Question: I have uploaded my first Django Application called (Its a work in progress) using 'mod_wsgi' with 'Apache' on an 'Ubuntu' VM but I don't know what the URL of it should be. My VM has been made public through a proxyPass at <URL>.
When working on my application locally I simply go to 'http://127.0.0.1:8000/surveythree/' Based on my urls.py (below) I thought that I would simply have to go to <URL> to see my Survey application online. However I cant seem to find it...
My question: Or have I missed some other step in the process?
The project has been uploaded, I have restarted the server, I have set it running with 'python manage.py runserver'
Some of the urls I have tried
- <URL>
Below is my setup and what I have tried so far.
NOTE: I have a Bias_Experiment Django Project created in Pydev. It has three applications contained within an src folder.
- - -
from bias_experiment/src/bias_experiment/urls.py
'''
urlpatterns = patterns('',
url(r'^polls/', include('polls.urls', namespace="polls")),
url(r'^admin/', include(admin.site.urls)),
url(r'^surveythree/$', SurveyWizard.as_view([SurveyForm1, SurveyForm2, SurveyForm3, SurveyForm4, SurveyForm5])),
)
'''
located at /etc/apache2/sites-available/bias_experiment
'''
<VirtualHost *:80>
ServerAdmin myemail@gmail.com
ServerName phaedrus.scss.tcd.ie/bias_experiment
ServerAlias phaedrus.scss.tcd.ie
WSGIScriptAlias /bias_experiment /var/www/bias_experiment/src/bias_experiment/index.wsgi
Alias /static/ /var/www/bias_experiment/src/bias_experiment/static/
<Location "/static/">
Options -Indexes
</Location >
</VirtualHost >
'''
located at /var/www/bias_experiment/src/bias_experiment/index.wsgi
'''
import os
import sys
import site
# This is to add the src folder
sys.path.append('/var/www/bias_experiment/src/bias_experiment')
os.environ['DJANGO_SETTINGS_MODULE'] = 'bias_experiment.settings'
# Activate your virtual env
activate_env=os.path.expanduser("/var/www/bias_experiment/bin/activate_this.py")
execfile(activate_env, dict(__file__=activate_env))
import django.core.handlers.wsgi
application = django.core.handlers.wsgi.WSGIHandler()
'''

I had a <URL> which had multiple issues pointed out to me which I have since fixed so I am re-posting this here. I have been following several tutorials as details in that question.
Any help with this would be massively appreciated.
Thanks Deepend
EDIT: My Apache Error Log: 'tail /var/log/apache2/error.log'
'''
(bias_experiment)spillab@kdeg-vm-18:/var/www/bias_experiment/src$ sudo su
root@kdeg-vm-18:/var/www/bias_experiment/src# tail /var/log/apache2/error.log
[Fri Jun 13 16:21:04 2014] [error] [client 134.226.38.233] File does not exist: /var/www/bias_experiment/surveythree, referer: https://stackoverflow.com/questions/24209181/what-should-be-the-url-of-my-django-application/24209864?noredirect=1
[Fri Jun 13 16:22:36 2014] [error] [client 134.226.38.233] PHP Notice: Use of undefined constant PHP_SELF - assumed 'PHP_SELF' in /var/www/bias_experiment/brendy.php on line 24, referer: http://phaedrus.scss.tcd.ie/bias_experiment/
[Fri Jun 13 16:22:36 2014] [error] [client 134.226.38.233] PHP Notice: Undefined index: brendy in /var/www/bias_experiment/brendy.php on line 27, referer: http://phaedrus.scss.tcd.ie/bias_experiment/
[Fri Jun 13 16:22:36 2014] [error] [client 134.226.38.233] PHP Notice: Use of undefined constant action - assumed 'action' in /var/www/bias_experiment/brendy.php on line 72, referer: http://phaedrus.scss.tcd.ie/bias_experiment/
[Fri Jun 13 16:22:36 2014] [error] [client 134.226.38.233] PHP Notice: Undefined index: action in /var/www/bias_experiment/brendy.php on line 72, referer: http://phaedrus.scss.tcd.ie/bias_experiment/
[Fri Jun 13 16:22:36 2014] [error] [client 134.226.38.233] PHP Warning: include(footer.php): failed to open stream: No such file or directory in /var/www/bias_experiment/brendy.php on line 118, referer: http://phaedrus.scss.tcd.ie/bias_experiment/
[Fri Jun 13 16:22:36 2014] [error] [client 134.226.38.233] PHP Warning: include(): Failed opening 'footer.php' for inclusion (include_path='.:/usr/share/php:/usr/share/pear') in /var/www/bias_experiment/brendy.php on line 118, referer: http://phaedrus.scss.tcd.ie/bias_experiment/
[Fri Jun 13 16:22:37 2014] [error] [client 134.226.38.233] File does not exist: /var/www/bias_experiment/special.css, referer: http://phaedrus.scss.tcd.ie/bias_experiment/brendy.php
[Fri Jun 13 16:22:37 2014] [error] [client 134.226.38.233] File does not exist: /var/www/bias_experiment/images, referer: http://phaedrus.scss.tcd.ie/bias_experiment/brendy.php
[Fri Jun 13 16:22:37 2014] [error] [client 134.226.38.233] File does not exist: /var/www/bias_experiment/images, referer: http://phaedrus.scss.tcd.ie/bias_experiment/brendy.php
root@kdeg-vm-18:/var/www/bias_experiment/src#
'''
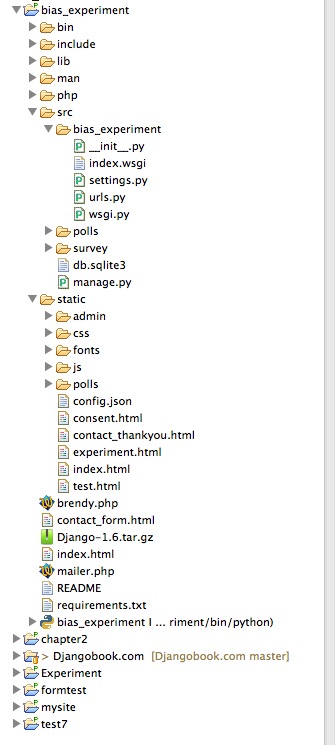
Answer: The URL should be <URL>
I think there is one tiny error in the Apache configuration, which might be my fault (sorry): you need a trailing slash, so:
'''
WSGIScriptAlias /bias_experiment/ /var/www/bias_experiment/src/bias_experiment/index.wsgi
'''
Also note that you don't need to run manage.py runserver, that's pointless as Apache is serving your app.